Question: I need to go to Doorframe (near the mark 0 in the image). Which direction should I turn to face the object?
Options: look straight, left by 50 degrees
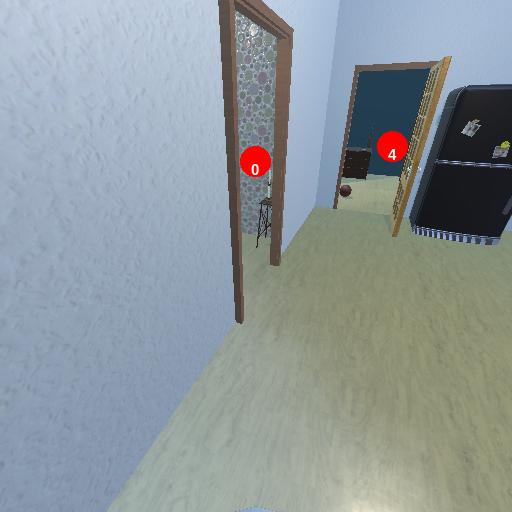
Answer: look straight